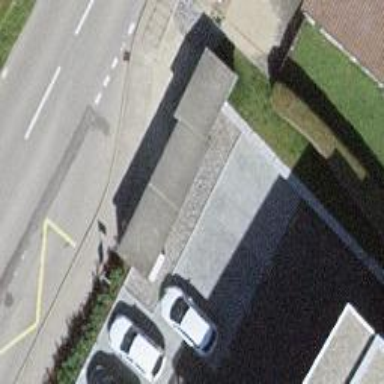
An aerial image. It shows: Sidewalk along the footway.